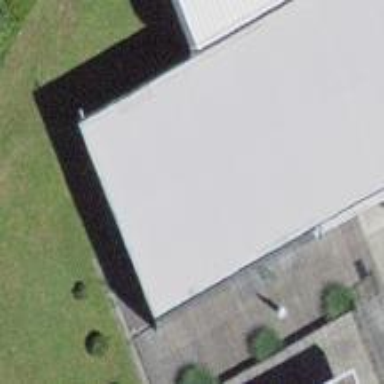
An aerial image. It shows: Warehouse.